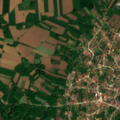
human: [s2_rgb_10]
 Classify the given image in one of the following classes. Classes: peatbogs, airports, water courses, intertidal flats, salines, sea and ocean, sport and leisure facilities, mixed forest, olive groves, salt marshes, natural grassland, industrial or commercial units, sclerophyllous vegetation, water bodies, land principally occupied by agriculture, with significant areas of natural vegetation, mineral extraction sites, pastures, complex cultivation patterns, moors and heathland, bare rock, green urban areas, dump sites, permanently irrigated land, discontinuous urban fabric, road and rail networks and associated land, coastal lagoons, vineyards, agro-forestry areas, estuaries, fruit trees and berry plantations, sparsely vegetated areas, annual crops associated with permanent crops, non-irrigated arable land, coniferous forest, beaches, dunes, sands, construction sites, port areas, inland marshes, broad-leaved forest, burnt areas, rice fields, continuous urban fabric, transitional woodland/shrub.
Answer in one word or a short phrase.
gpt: discontinuous urban fabric, non-irrigated arable land, land principally occupied by agriculture, with significant areas of natural vegetation, water courses